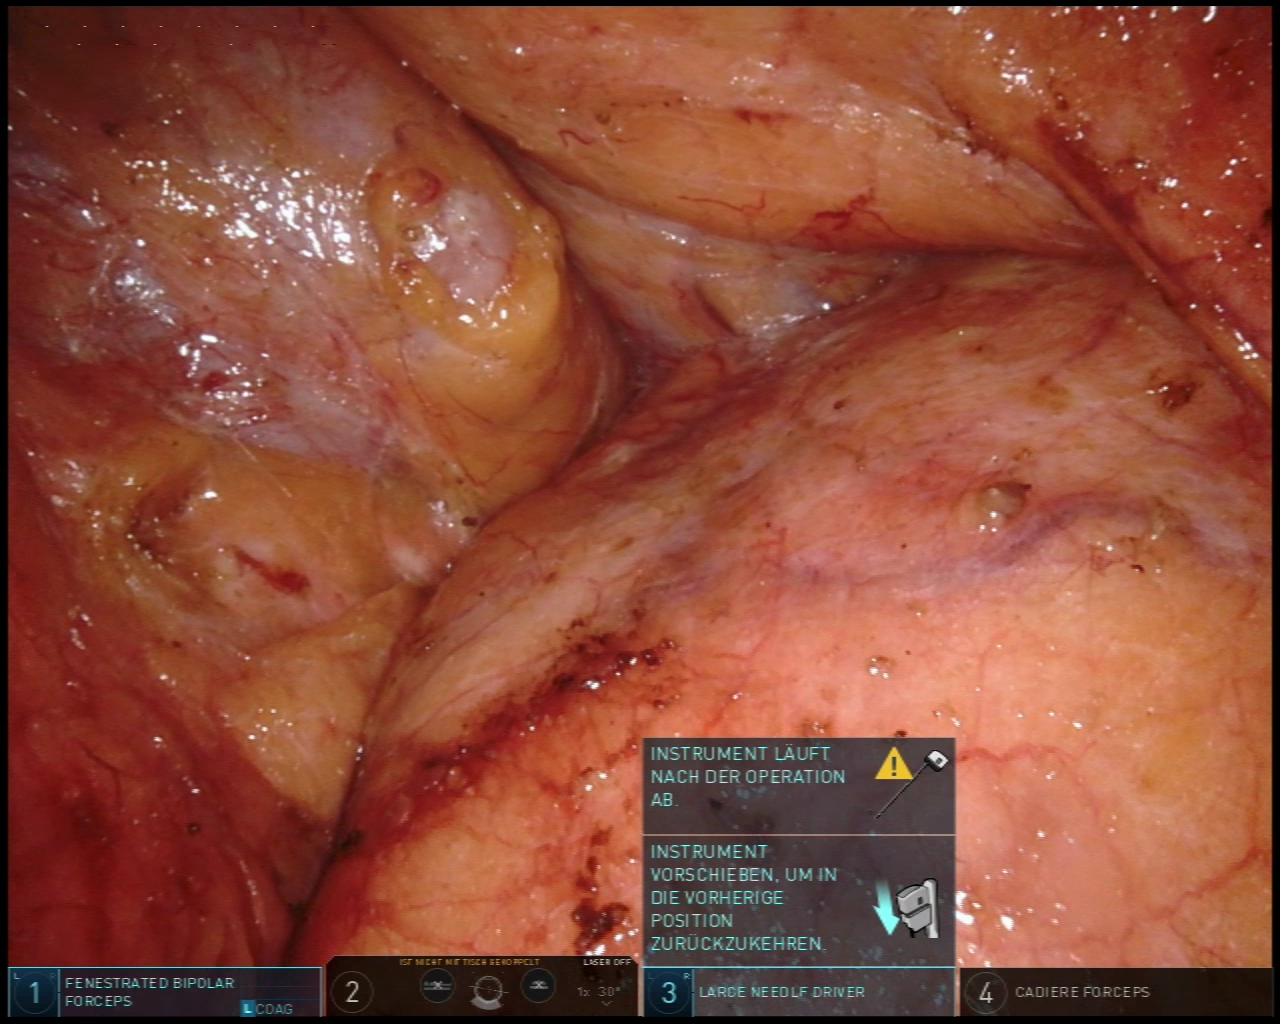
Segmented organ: pancreas
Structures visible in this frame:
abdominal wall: no
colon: yes
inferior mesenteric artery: no
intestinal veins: no
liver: no
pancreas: yes
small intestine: no
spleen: no
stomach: no
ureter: no
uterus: no
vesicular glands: no